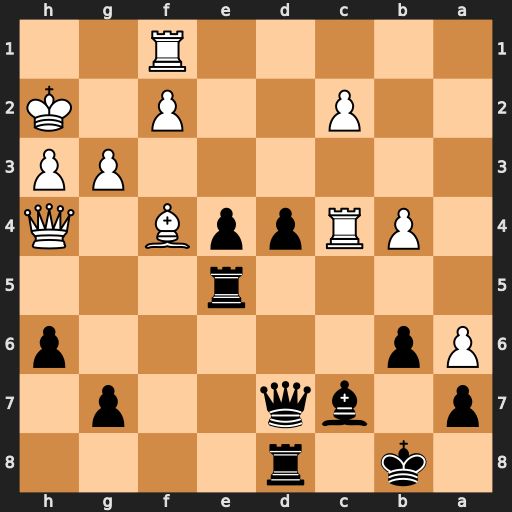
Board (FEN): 1k1r4/p1bq2p1/Pp5p/4r3/1PRppB1Q/6PP/2P2P1K/5R2
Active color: b
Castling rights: -
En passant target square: -
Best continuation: g5 Rxc7 Qxc7 Bxe5 gxh4 Bxc7+ Kxc7